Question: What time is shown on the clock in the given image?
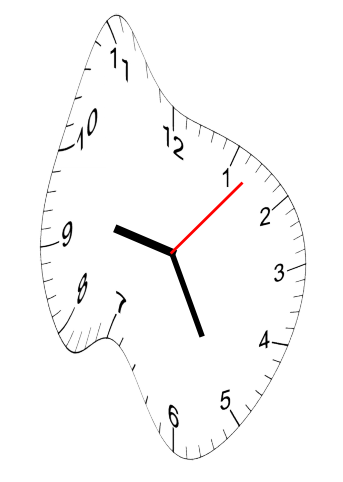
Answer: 09:25:07